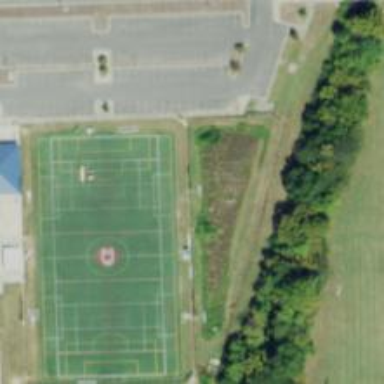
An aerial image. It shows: Artificial turf soccer pitch for leisure sport activities.